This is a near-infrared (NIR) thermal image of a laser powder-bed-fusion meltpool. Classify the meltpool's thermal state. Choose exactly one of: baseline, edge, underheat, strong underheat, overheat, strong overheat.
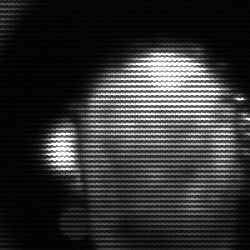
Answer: baseline